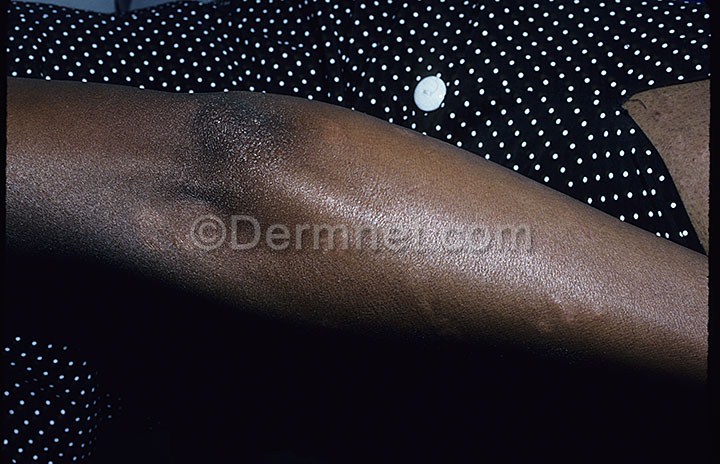
Disease: Systemic Disease